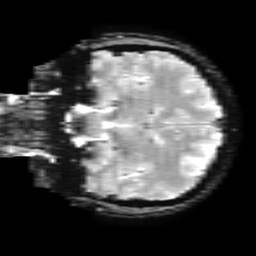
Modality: T2starw
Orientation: coronal
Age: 35
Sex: male
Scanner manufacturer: ge
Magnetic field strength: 3 T
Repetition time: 0.65 s
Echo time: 0.02 s